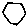
Label: hexagon